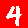
Digit: 4